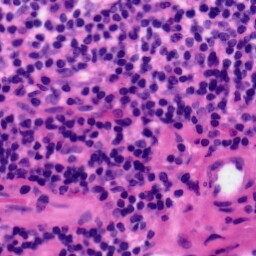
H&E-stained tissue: Tonsil